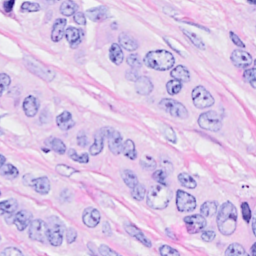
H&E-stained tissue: Breast